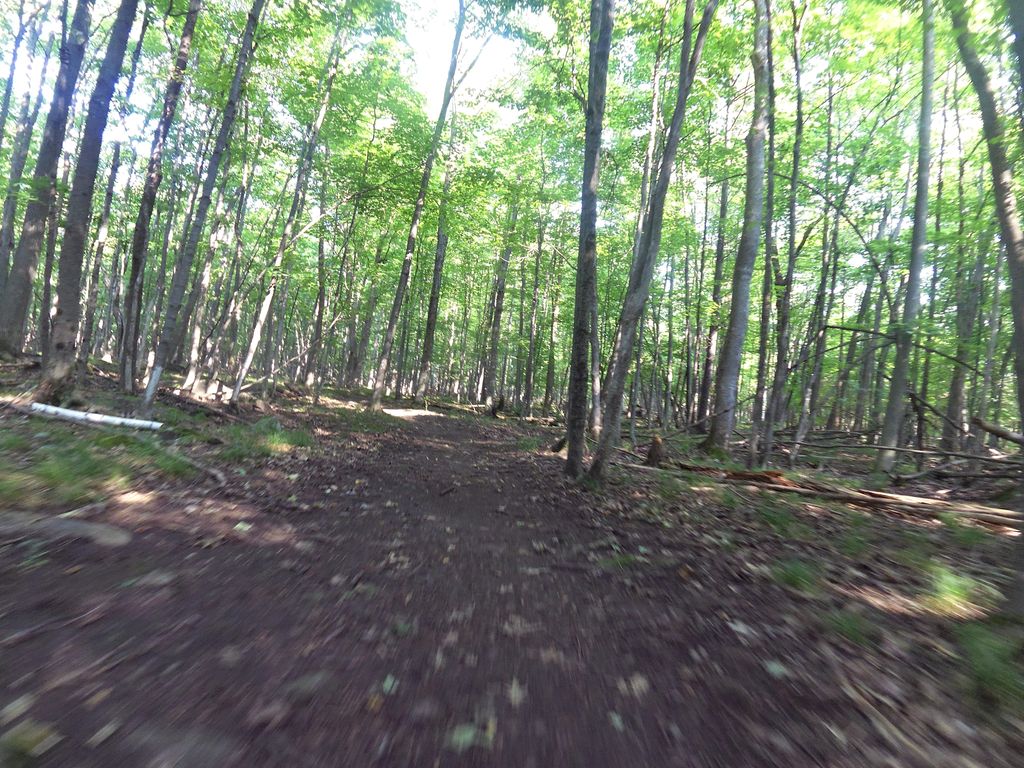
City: ottawa-gatineau